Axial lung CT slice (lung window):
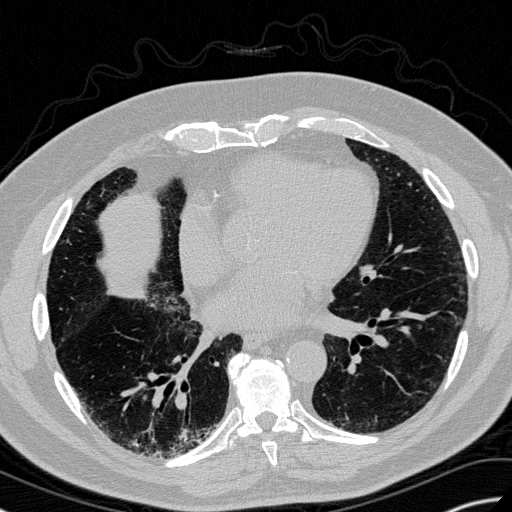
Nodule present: no